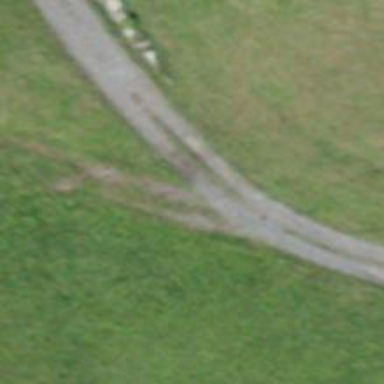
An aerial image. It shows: Service road with grade 1 tracktype.